Question: '''
public class Account
{
private double balance;
public Account(double initBalance)
{
balance = initBalance;
this.balance = balance;
}
public double getBalance()
{
return balance;
}
public void deposit(double atm)
{
balance = atm + balance;
}
public void withdraw(double atm)
{
balance = balance - atm;
}
}
}
public class TestAccount
{
static void other()
{
Account objeto = new Account(50.0);
objeto.getBalance();
objeto.deposit(100.0);
objeto.withdraw(147.0);
Console.WriteLine(objeto.getBalance());
}
}
'''
I'm trying to print the balance using 'writeline', but the output doesn't show anything. I tried writing only text, but it only shows this:

What could be happening?
I'm using visual studio 2015
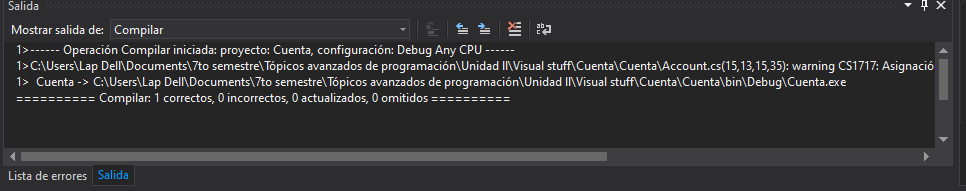
Answer: To create a console application you need to have a Main function. You are not calling your other method from anywhere now. Main function is the starting point for your application.
'''
namespace HelloWorld
{
class Hello
{
static void Main(string[] args)
{
System.Console.WriteLine("Hello World!");
}
}
}
'''
See how the write line is inside the Main method? You have to write you code there and call methods or create instances there.